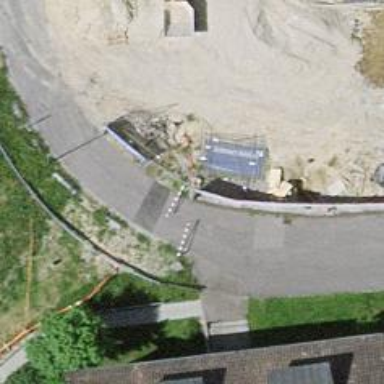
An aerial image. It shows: Cycle barrier.